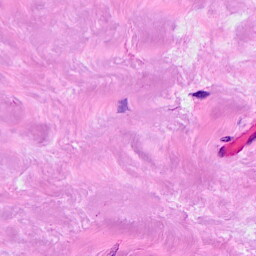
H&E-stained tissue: Breast